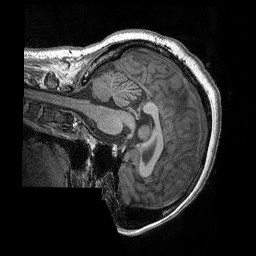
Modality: T1w
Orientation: sagittal
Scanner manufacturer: siemens
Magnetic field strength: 3 T
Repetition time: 2.3 s
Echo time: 0.00298 s